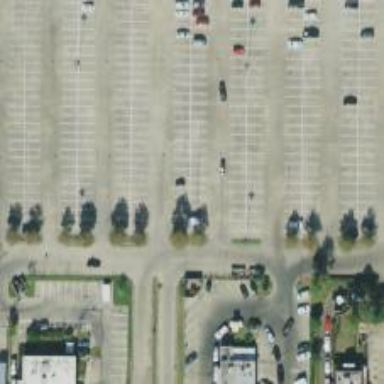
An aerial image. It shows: Parking space is available.